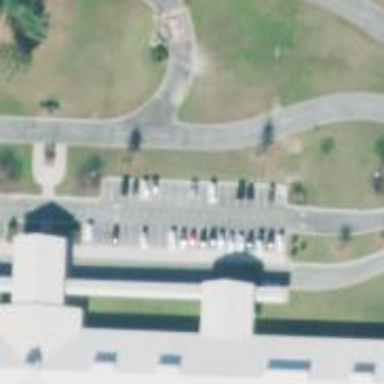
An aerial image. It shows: Parking space is available.